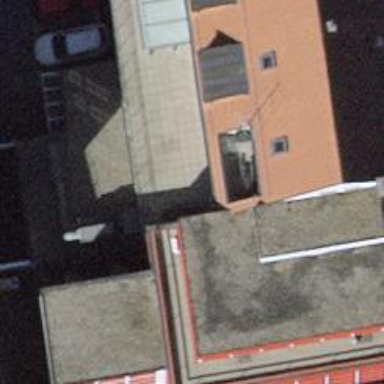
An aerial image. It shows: Commercial building.